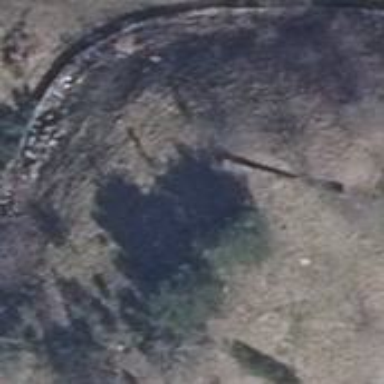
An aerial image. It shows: Bunker building.